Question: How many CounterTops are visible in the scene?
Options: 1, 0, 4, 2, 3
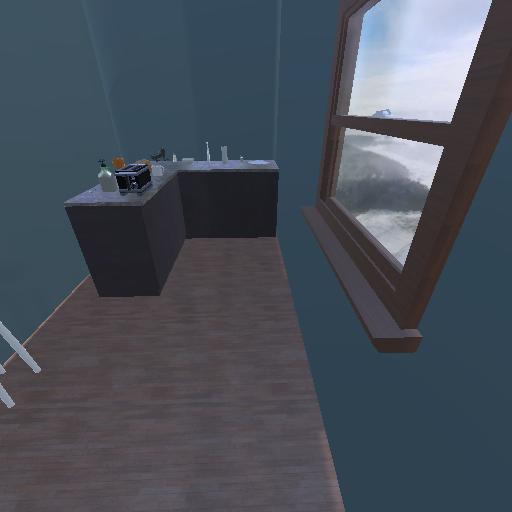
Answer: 1